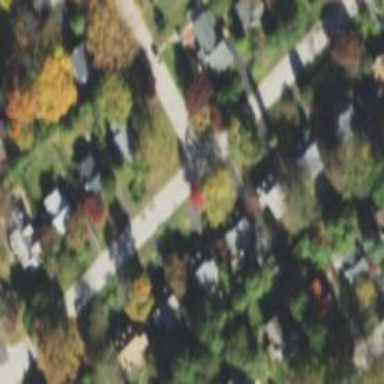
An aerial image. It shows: Residential road.